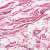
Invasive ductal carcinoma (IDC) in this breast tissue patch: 0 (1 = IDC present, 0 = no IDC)